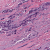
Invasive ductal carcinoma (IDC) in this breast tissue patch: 1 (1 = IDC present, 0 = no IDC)